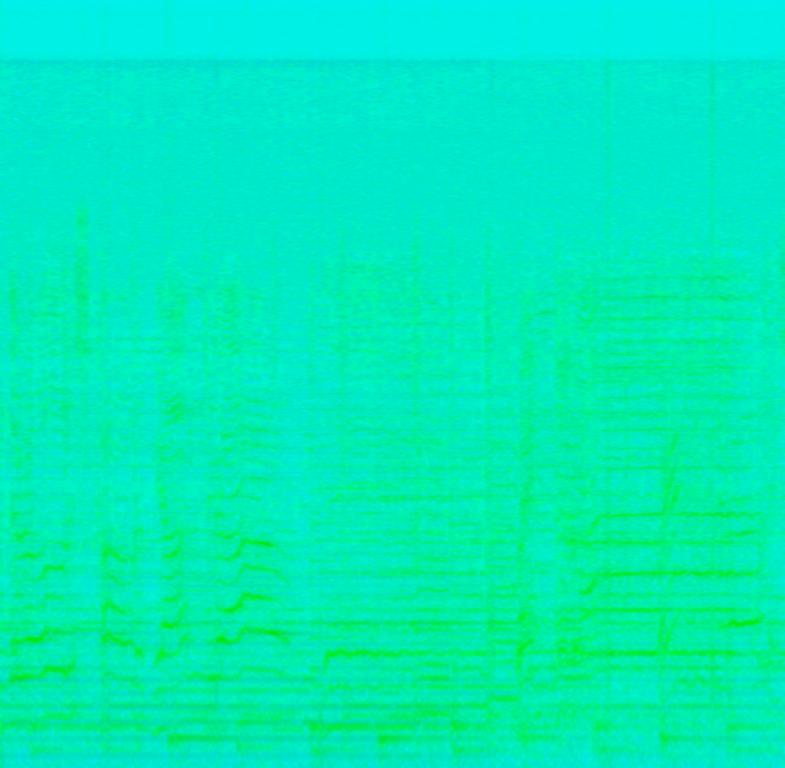
The low quality recording features a passionate male vocal, alongside harmonizing mixed vocals, singing over acoustic rhythm guitar, accordion melody and groovy bass. It sounds passionate and joyful. The recording is noisy and in mono - the sound is coming from the right channel only.